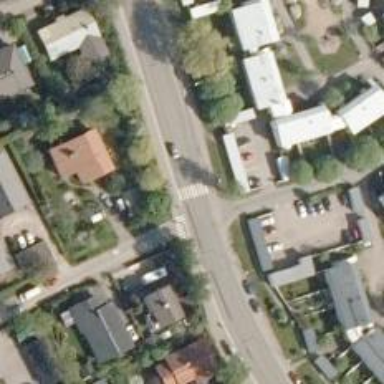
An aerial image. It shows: Uncontrolled crossing on the road.